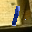
Label: 1